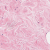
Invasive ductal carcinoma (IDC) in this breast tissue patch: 0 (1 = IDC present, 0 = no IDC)